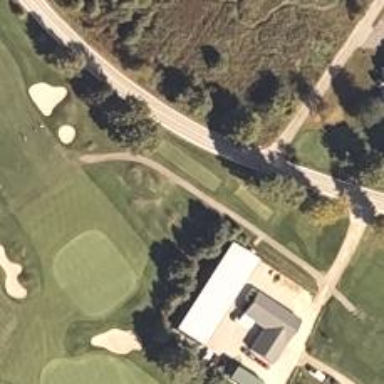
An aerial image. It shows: Path for both road and golf.